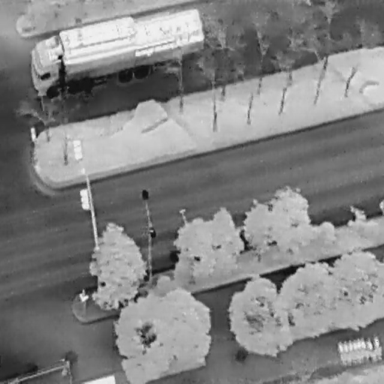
There are ten objects shown in the infrared image, including an OtherVehicle, a Person, and eight Bicycles.